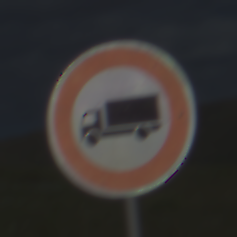
Verkehrszeichen: VerbotFuerKraftfahrzeugeUeberDreiKommaFuenfTonnen
Umgebung: Outdoor, Nature
Tageszeit: Night
Wetter: PartlyCloudy
Licht: Natural
Jahreszeit: NotSpecified
Kontrast: HighContrast